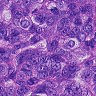
Metastatic tissue present: yes